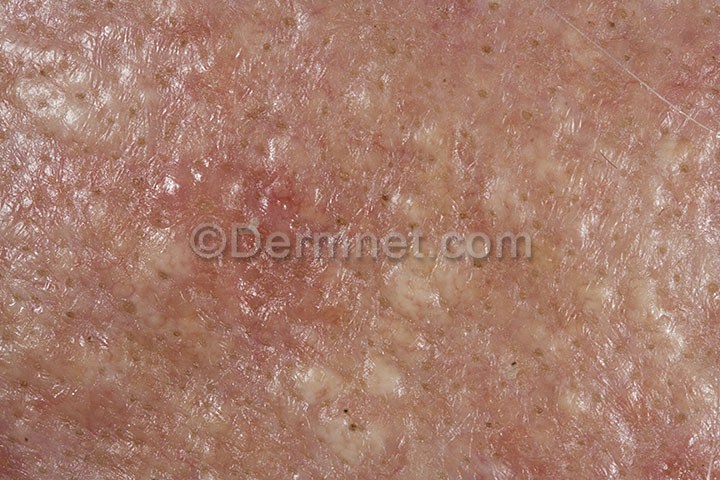
Disease: Light Diseases and Disorders of Pigmentation